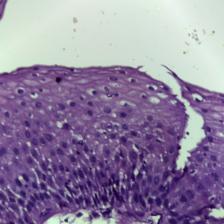
Diagnosis: OSCC